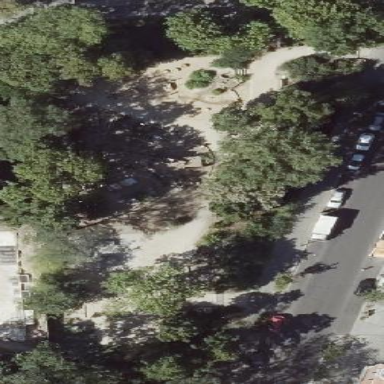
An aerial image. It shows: Playground with dirt/sand surface.